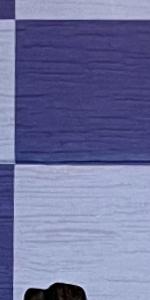
Label: Empty